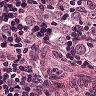
Metastatic tissue present: yes